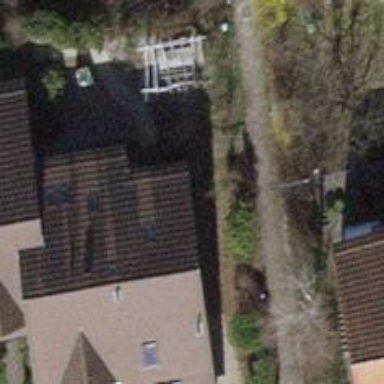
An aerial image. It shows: Building with tiled roof.